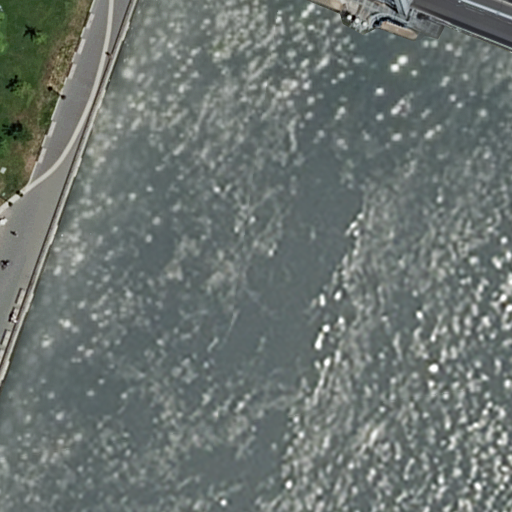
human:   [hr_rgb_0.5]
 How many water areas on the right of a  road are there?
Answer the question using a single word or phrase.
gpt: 0

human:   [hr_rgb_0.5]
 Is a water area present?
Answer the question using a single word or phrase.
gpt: yes

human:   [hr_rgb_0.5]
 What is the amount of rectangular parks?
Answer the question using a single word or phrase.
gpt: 1

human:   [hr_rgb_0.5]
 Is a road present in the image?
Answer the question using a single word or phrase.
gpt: yes

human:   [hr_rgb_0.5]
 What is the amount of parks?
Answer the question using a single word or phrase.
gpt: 1

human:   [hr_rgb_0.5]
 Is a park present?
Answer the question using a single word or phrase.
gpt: yes

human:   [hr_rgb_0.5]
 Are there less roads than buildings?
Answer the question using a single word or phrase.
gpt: no

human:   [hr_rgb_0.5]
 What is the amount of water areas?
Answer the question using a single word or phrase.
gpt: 1

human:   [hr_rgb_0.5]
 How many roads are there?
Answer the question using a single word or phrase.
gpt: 2

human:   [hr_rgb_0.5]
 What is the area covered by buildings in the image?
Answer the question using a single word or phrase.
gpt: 0m2

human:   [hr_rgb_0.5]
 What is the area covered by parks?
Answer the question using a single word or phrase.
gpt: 4644m2

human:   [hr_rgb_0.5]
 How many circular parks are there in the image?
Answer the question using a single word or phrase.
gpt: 0

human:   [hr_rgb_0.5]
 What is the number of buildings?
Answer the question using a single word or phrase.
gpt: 0

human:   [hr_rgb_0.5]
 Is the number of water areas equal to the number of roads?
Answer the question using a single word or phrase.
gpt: no

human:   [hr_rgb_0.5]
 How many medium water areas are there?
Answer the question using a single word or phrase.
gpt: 0

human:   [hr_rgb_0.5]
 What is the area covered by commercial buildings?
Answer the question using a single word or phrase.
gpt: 0m2

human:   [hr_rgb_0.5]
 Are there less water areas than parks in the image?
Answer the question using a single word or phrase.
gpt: no

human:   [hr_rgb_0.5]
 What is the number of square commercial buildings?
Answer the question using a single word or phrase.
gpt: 0

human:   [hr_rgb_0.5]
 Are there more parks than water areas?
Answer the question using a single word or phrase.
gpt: no

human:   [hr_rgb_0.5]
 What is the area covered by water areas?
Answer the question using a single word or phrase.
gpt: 9617m2

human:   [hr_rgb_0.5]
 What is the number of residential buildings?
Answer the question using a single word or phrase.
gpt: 0

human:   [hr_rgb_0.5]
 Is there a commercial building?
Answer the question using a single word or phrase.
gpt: no

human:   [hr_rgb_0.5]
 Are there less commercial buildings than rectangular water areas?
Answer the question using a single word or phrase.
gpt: yes

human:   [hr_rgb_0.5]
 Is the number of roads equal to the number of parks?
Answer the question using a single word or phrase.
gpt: no

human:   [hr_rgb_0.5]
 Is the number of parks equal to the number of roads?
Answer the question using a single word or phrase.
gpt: no

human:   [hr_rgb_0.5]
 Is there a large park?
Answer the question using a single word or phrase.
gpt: yes

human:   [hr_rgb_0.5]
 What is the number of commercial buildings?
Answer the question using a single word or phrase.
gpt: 0

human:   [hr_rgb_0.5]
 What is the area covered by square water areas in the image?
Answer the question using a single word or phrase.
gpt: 0m2

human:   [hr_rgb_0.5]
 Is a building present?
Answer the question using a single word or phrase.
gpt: no

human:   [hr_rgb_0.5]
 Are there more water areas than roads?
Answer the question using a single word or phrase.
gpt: no

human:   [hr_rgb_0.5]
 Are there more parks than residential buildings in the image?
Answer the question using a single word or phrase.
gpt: yes

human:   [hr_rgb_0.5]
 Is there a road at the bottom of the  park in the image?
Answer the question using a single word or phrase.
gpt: yes

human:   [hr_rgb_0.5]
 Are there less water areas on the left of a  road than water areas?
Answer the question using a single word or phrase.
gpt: yes

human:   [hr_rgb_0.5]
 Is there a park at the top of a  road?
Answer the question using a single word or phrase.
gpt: yes

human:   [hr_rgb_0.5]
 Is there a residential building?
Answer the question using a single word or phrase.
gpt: no

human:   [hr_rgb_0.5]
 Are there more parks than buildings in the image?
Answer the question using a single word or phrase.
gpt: yes

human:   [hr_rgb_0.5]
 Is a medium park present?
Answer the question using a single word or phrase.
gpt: no

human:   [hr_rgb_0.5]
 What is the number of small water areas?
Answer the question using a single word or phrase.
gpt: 0

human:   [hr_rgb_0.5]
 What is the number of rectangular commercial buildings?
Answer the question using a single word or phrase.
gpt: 0

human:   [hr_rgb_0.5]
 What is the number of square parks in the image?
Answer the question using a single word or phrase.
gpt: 0

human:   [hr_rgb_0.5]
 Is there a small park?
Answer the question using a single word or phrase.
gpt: no

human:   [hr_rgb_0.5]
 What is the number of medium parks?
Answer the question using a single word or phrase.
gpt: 0

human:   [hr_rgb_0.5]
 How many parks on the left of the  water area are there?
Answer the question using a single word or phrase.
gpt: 0

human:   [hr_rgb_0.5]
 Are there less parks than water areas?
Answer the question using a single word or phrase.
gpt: no

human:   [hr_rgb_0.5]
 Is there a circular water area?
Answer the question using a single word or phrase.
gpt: no

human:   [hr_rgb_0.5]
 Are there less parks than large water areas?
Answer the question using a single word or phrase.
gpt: no

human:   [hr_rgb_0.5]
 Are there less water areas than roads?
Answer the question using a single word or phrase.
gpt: yes

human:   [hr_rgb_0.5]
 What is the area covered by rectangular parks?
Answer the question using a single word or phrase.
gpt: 4644m2

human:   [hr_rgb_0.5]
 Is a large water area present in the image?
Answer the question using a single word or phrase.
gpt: yes

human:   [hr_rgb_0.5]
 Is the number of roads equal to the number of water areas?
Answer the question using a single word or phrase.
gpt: no

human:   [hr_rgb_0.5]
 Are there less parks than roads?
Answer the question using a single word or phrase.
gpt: yes

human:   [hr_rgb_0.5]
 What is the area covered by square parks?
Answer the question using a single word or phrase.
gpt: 0m2

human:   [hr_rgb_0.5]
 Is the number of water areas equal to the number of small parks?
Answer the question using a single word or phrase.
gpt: no

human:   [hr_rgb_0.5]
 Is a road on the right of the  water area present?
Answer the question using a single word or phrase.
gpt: yes

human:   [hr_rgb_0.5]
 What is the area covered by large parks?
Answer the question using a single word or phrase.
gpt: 4644m2

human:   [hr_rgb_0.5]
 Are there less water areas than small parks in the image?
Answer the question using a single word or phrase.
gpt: no

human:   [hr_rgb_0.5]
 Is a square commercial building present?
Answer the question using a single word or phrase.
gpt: no

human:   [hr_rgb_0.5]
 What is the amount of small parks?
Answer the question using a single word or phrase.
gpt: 0

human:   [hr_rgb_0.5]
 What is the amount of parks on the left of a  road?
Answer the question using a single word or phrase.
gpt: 1

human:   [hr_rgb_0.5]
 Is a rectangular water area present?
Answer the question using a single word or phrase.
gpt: yes

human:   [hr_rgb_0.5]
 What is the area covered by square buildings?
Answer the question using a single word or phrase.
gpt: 0m2

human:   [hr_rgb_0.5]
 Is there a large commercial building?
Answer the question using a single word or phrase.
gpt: no

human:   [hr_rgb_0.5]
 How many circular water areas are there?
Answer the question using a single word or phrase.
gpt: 0

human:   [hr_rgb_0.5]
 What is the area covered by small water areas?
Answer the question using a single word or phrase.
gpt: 0m2